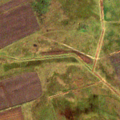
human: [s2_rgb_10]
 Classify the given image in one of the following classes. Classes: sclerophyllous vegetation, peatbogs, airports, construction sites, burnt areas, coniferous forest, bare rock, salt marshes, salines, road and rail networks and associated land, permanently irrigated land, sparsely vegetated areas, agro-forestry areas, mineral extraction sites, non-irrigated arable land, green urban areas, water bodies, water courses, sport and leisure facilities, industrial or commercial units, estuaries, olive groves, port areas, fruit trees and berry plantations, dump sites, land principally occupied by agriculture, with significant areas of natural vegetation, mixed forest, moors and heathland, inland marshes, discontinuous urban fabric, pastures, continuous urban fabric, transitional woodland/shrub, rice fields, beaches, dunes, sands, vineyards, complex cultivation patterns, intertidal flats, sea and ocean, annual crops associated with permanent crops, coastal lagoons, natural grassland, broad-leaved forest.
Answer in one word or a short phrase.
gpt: non-irrigated arable land, pastures